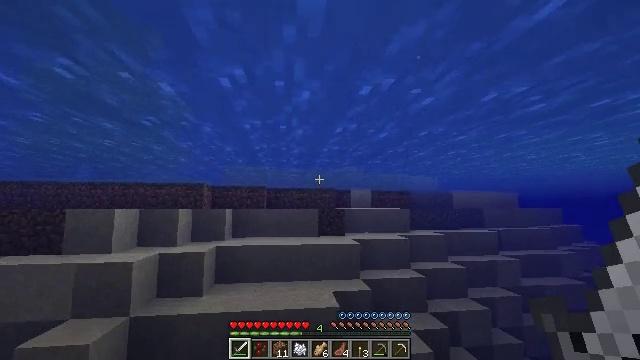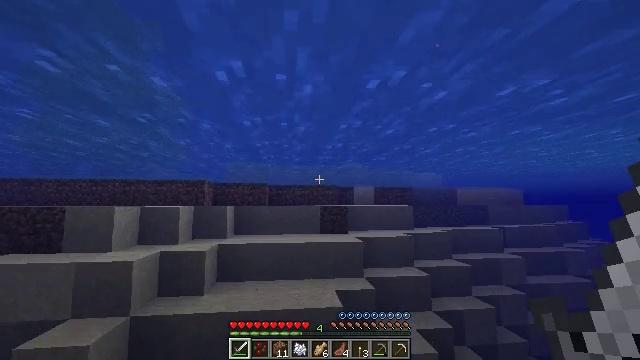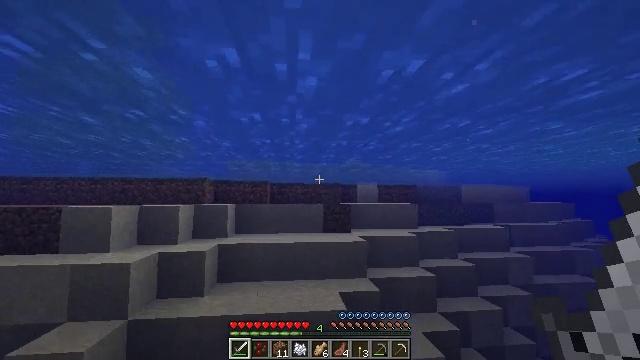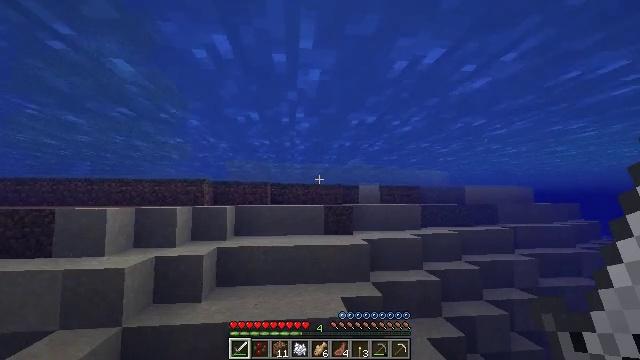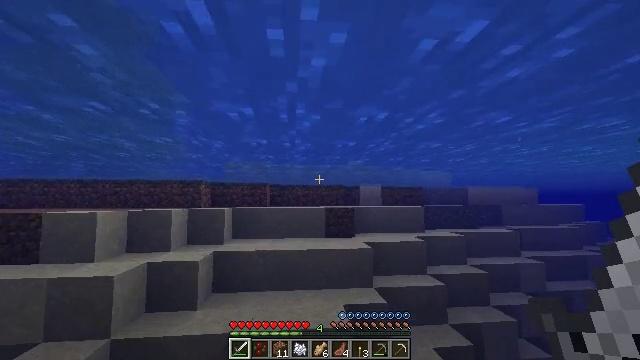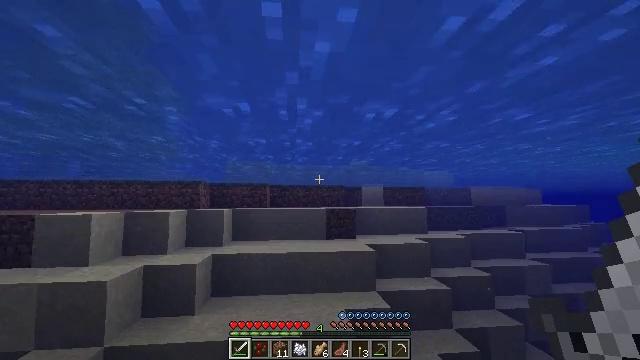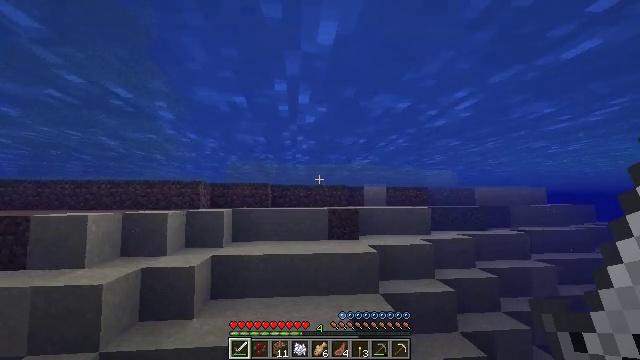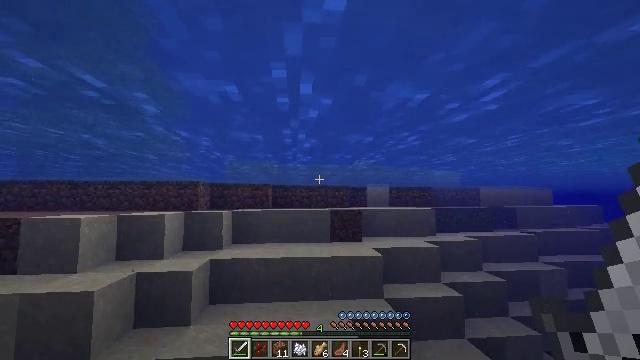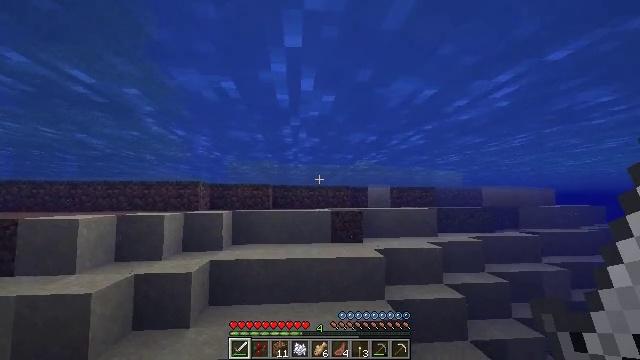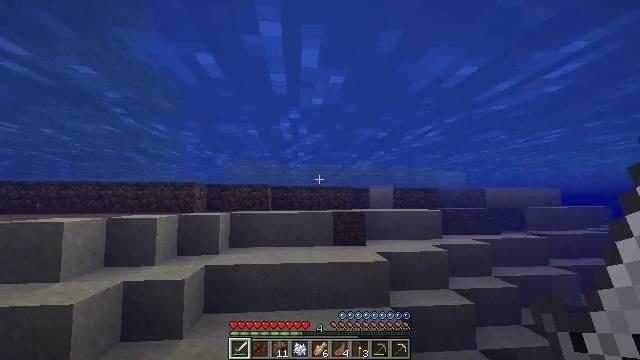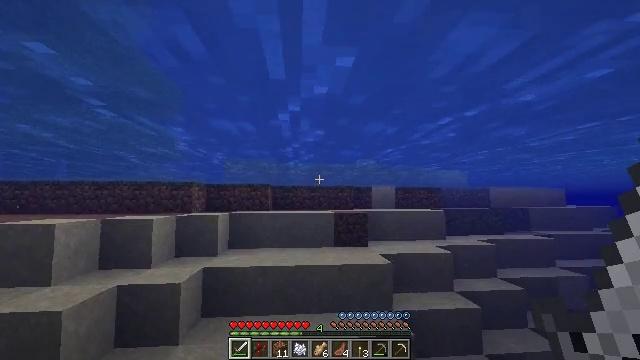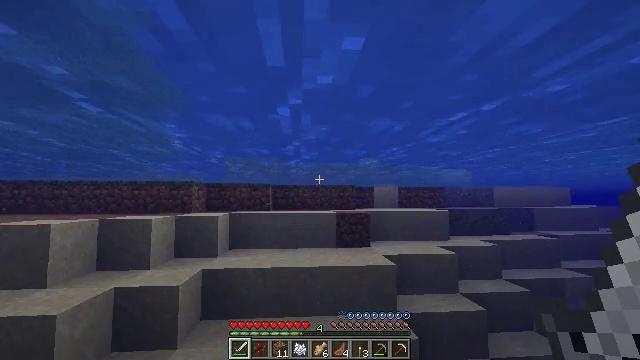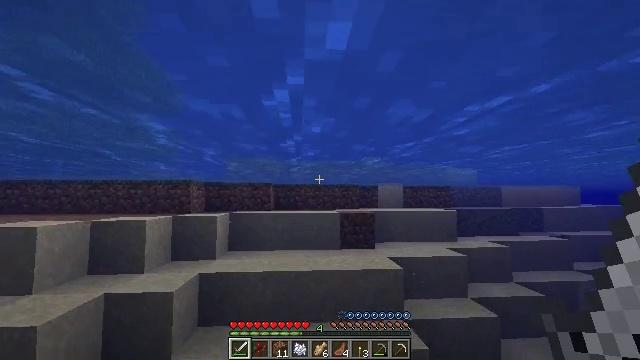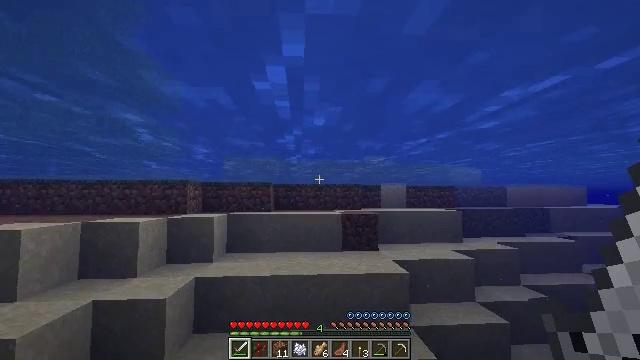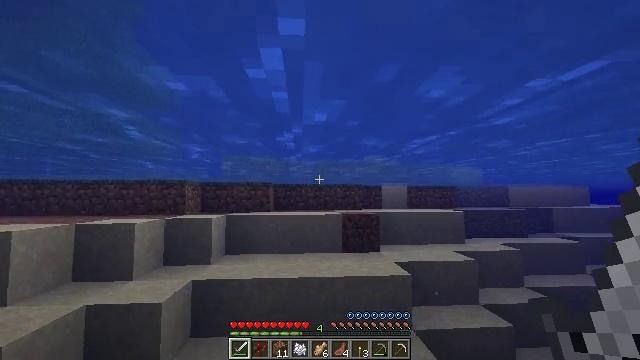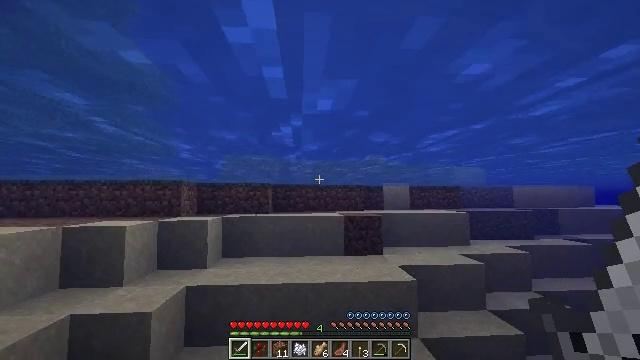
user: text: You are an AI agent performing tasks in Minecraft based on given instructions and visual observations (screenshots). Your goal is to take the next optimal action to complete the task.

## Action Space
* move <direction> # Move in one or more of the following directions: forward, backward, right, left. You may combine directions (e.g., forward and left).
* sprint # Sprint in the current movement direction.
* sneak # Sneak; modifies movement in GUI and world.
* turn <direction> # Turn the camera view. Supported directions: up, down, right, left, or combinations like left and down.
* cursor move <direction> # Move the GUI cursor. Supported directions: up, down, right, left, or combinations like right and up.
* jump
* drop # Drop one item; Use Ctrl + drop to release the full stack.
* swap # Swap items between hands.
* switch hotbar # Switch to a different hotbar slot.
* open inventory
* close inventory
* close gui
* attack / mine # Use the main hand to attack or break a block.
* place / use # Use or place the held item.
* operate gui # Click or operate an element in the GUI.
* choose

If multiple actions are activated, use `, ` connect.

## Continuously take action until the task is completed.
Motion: motion action
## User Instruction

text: Kill mobs in water.
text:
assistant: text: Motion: move forward
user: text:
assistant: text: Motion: move forward
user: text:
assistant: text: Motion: move forward
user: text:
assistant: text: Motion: move forward
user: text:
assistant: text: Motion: move forward
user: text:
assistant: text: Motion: move forward
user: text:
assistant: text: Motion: move forward
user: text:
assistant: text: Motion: move forward
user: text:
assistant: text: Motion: move forward
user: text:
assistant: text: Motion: move forward
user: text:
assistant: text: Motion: move forward
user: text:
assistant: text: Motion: move forward
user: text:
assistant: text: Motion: move forward
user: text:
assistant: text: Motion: move forward
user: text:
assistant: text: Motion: move forward
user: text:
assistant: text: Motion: move forward
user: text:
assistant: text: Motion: move forward
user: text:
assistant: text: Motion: move forward
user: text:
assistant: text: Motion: move forward
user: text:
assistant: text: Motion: move forward
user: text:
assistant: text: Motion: move forward
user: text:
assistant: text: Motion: move forward
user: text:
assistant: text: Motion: move forward
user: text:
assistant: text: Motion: move forward, turn left
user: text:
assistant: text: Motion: move forward, turn left
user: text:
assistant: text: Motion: move forward
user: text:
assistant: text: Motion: move forward
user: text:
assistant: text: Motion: move forward
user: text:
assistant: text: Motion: move forward, turn left
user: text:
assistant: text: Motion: move forward, turn left